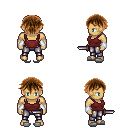
a pixel art fantasy rpg character, male body template, human, tanned skin, maroon pirate shirt, metal pants, brown short bangs hairstyle, white cloth bracers, white slippers, dagger, four views (front, back, left, right), 2x2 character sprite sheet, small pixel art, hard edges, no anti-aliasing